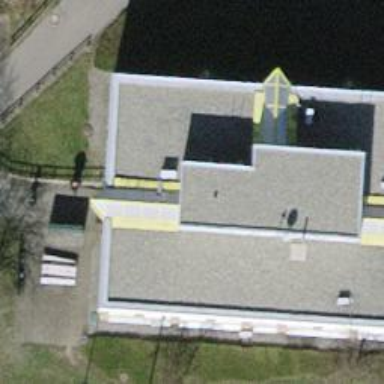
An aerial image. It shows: Cafe.